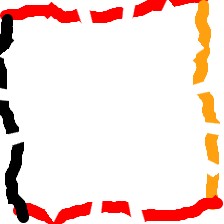
Shape: square